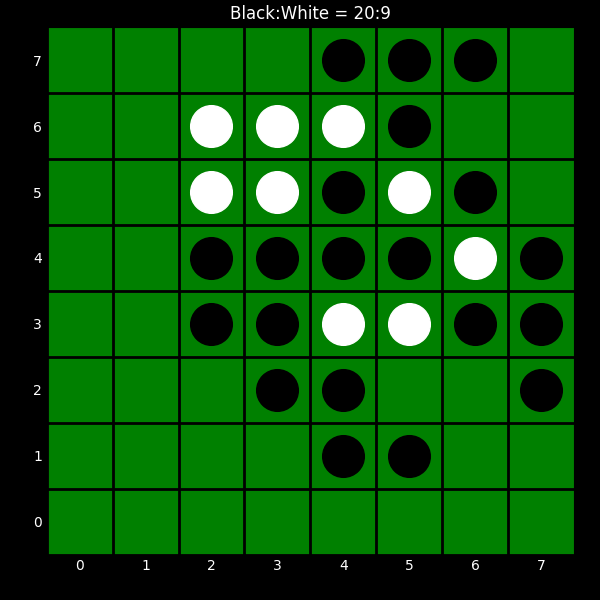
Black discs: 20
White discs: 9